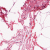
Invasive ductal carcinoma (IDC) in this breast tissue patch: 0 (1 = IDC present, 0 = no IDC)